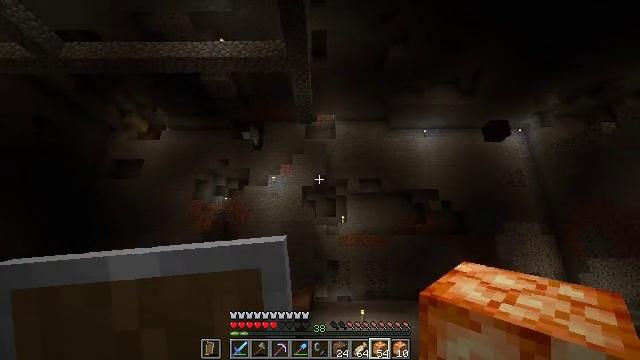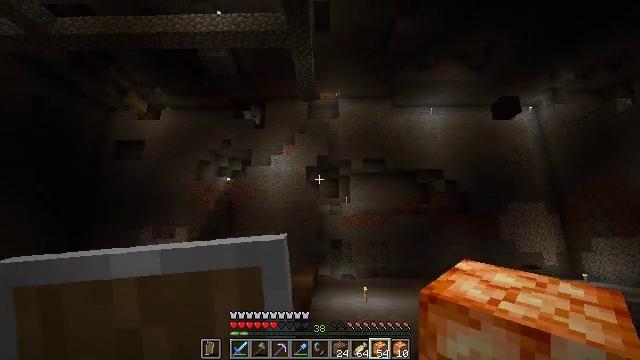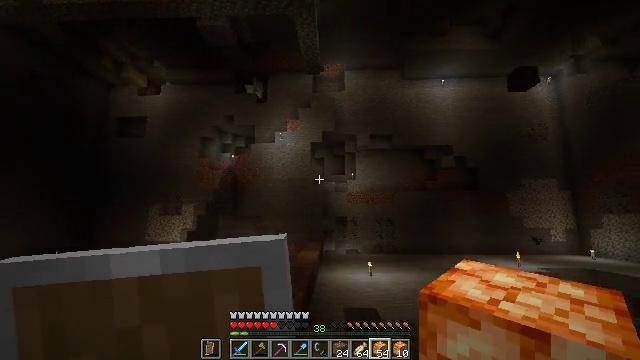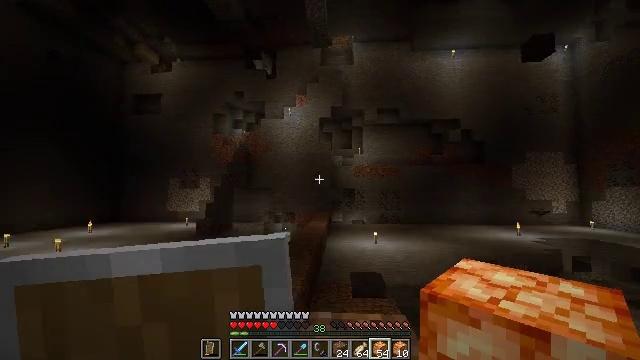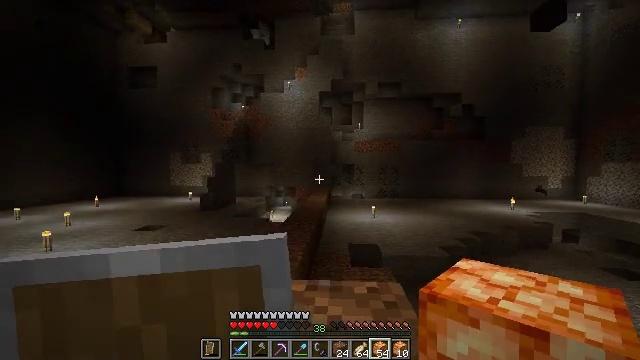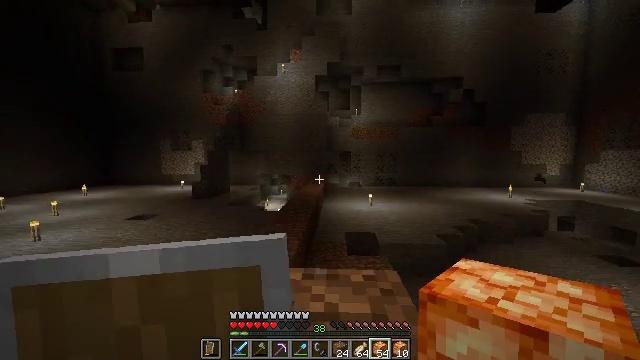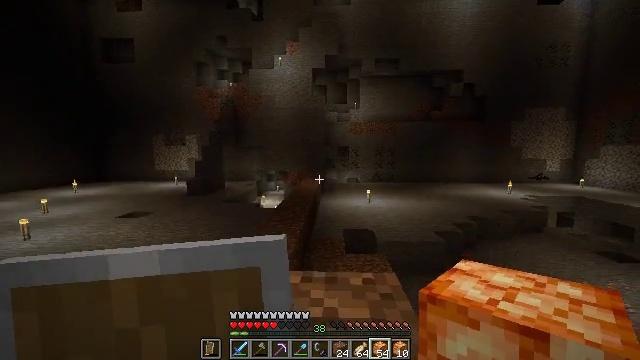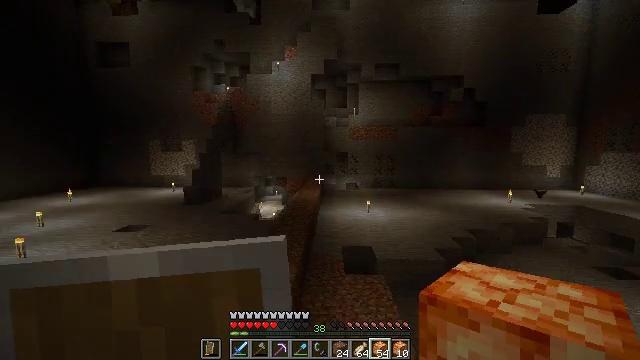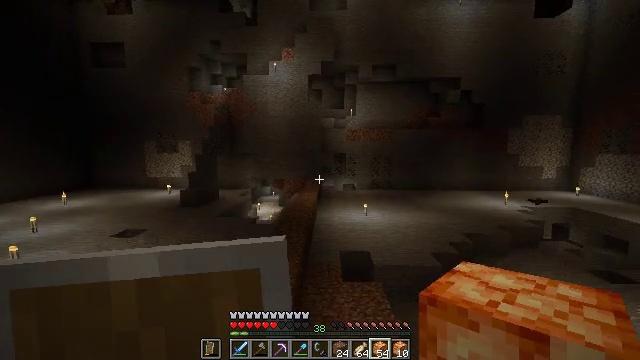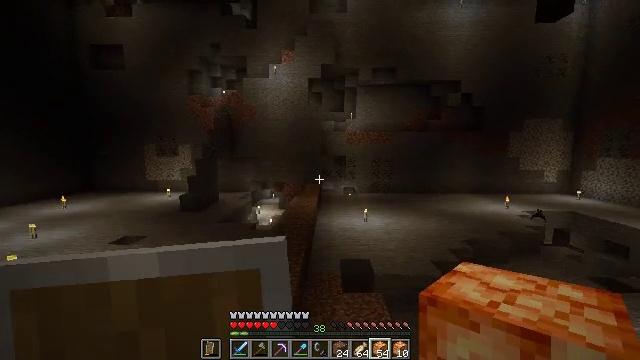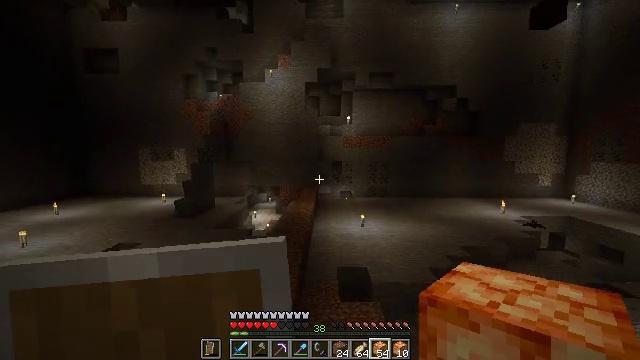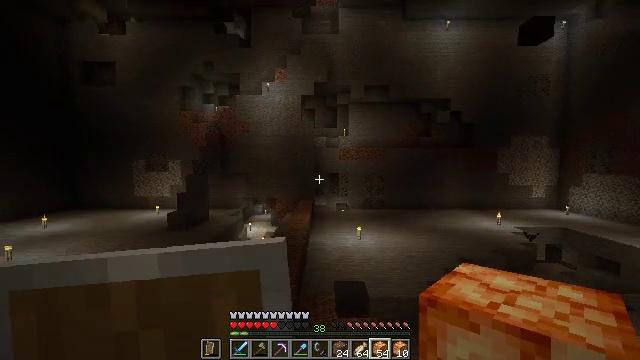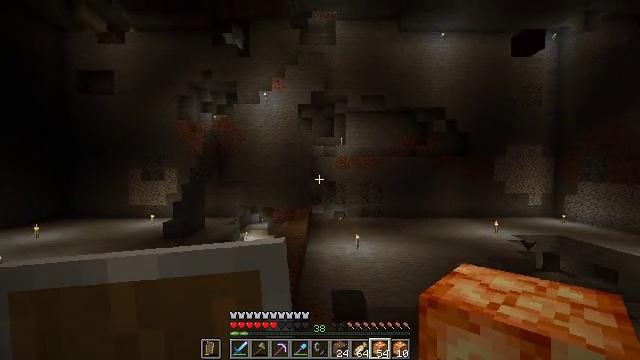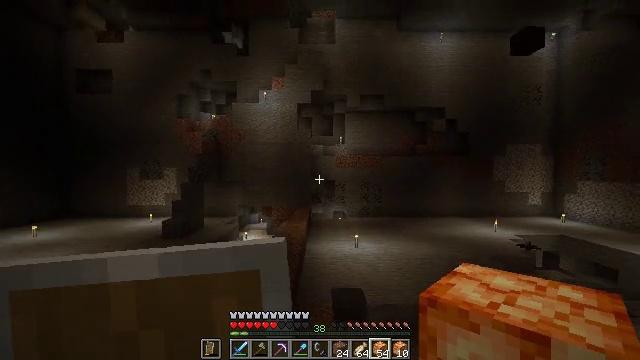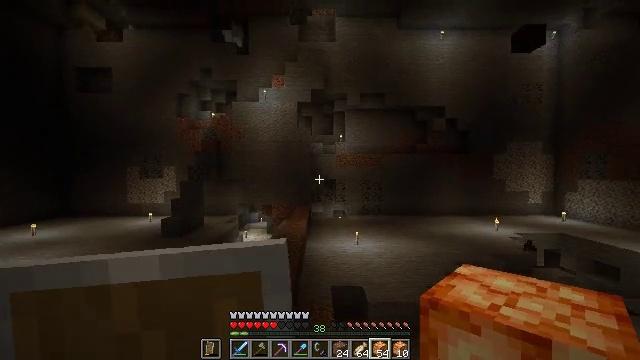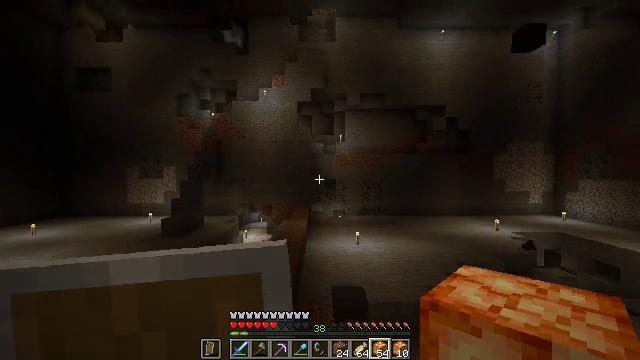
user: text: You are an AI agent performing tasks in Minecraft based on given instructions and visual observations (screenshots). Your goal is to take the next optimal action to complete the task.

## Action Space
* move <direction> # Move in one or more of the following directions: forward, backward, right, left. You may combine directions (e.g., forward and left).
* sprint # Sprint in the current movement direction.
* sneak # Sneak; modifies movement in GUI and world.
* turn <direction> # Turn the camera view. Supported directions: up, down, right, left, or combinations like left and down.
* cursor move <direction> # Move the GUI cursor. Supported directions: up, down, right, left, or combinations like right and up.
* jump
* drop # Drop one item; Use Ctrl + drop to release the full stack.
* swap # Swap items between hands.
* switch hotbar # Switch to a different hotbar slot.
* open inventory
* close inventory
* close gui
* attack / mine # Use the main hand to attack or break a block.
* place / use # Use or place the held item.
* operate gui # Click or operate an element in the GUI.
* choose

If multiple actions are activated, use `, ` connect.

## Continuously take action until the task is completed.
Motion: motion action
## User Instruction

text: Attack the shroomlight to pick it up.
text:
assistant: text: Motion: turn down
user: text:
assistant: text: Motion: turn left and down
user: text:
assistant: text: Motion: turn left and down
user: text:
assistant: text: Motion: turn down
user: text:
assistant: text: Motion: move forward, turn down
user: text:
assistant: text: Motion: move forward, turn down, jump
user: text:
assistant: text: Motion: move forward, jump
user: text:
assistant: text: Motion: move forward, jump
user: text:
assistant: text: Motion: move forward
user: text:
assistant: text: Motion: move forward
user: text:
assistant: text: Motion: turn up
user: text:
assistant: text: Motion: turn up
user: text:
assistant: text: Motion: no_op
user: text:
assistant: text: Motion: no_op
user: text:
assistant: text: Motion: no_op
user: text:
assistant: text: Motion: no_op
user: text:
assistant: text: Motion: turn down
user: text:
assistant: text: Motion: turn down
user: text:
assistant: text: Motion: turn down
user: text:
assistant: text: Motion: turn down
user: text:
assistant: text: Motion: turn down
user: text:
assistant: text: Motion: turn down
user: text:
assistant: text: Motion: turn down
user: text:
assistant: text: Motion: move forward
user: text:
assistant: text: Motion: move forward
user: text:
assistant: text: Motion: move forward, turn down
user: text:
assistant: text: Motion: move forward
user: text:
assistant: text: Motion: move forward
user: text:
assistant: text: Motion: move forward
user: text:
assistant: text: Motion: move forward